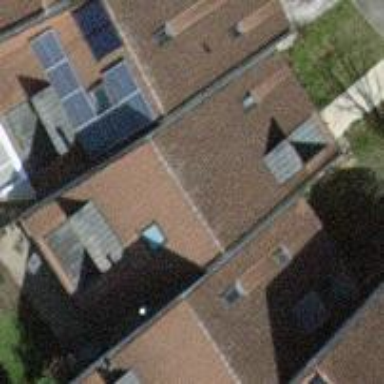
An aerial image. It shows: Terrace-style building with gabled roof.